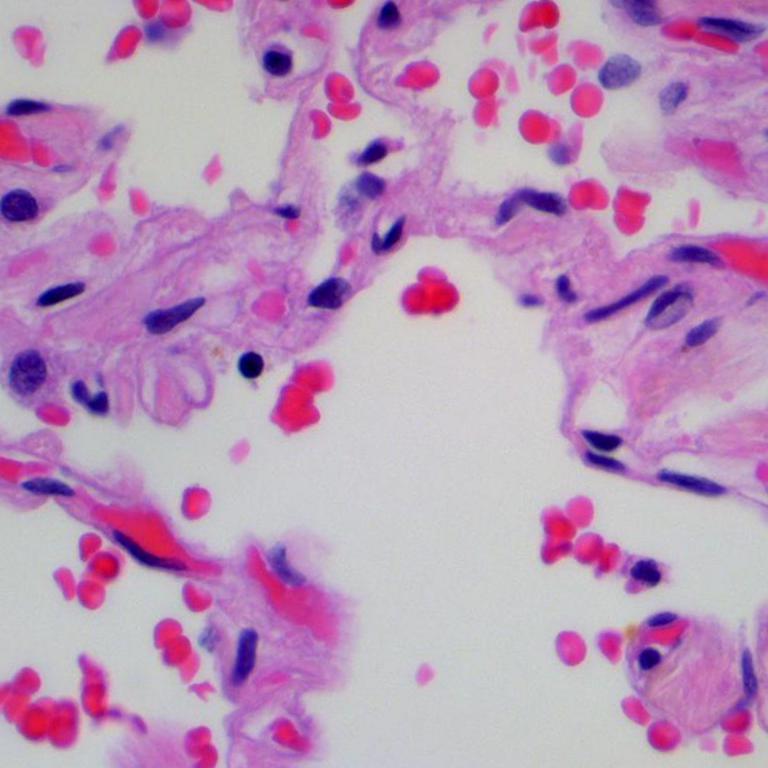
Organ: lung
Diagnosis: benign